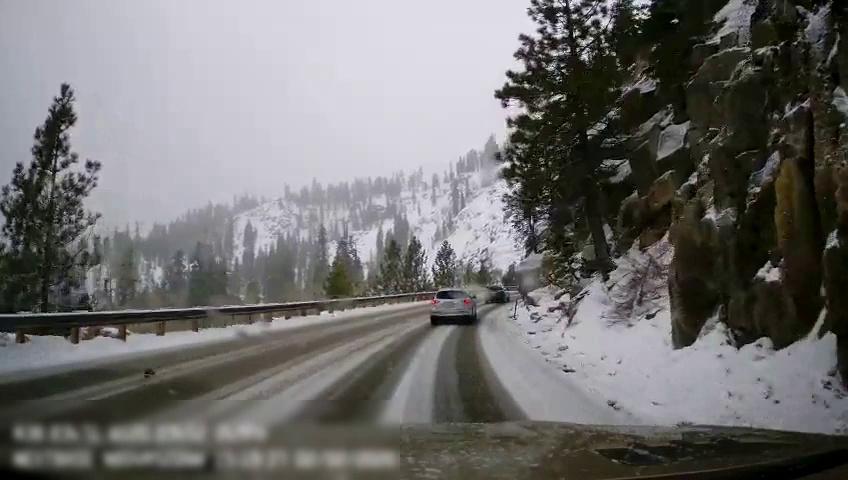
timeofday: Day
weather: Snowy
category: Drivable Space
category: Vehicles | Car
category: Vehicles | Car